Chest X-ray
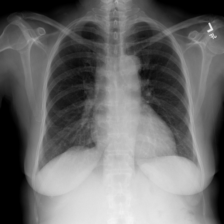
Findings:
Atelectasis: negative
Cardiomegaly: negative
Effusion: negative
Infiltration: negative
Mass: negative
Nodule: negative
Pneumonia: negative
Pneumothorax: negative
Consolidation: negative
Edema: negative
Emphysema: negative
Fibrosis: negative
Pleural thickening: negative
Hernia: negative